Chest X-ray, PA view. Patient: 55 years old, sex F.
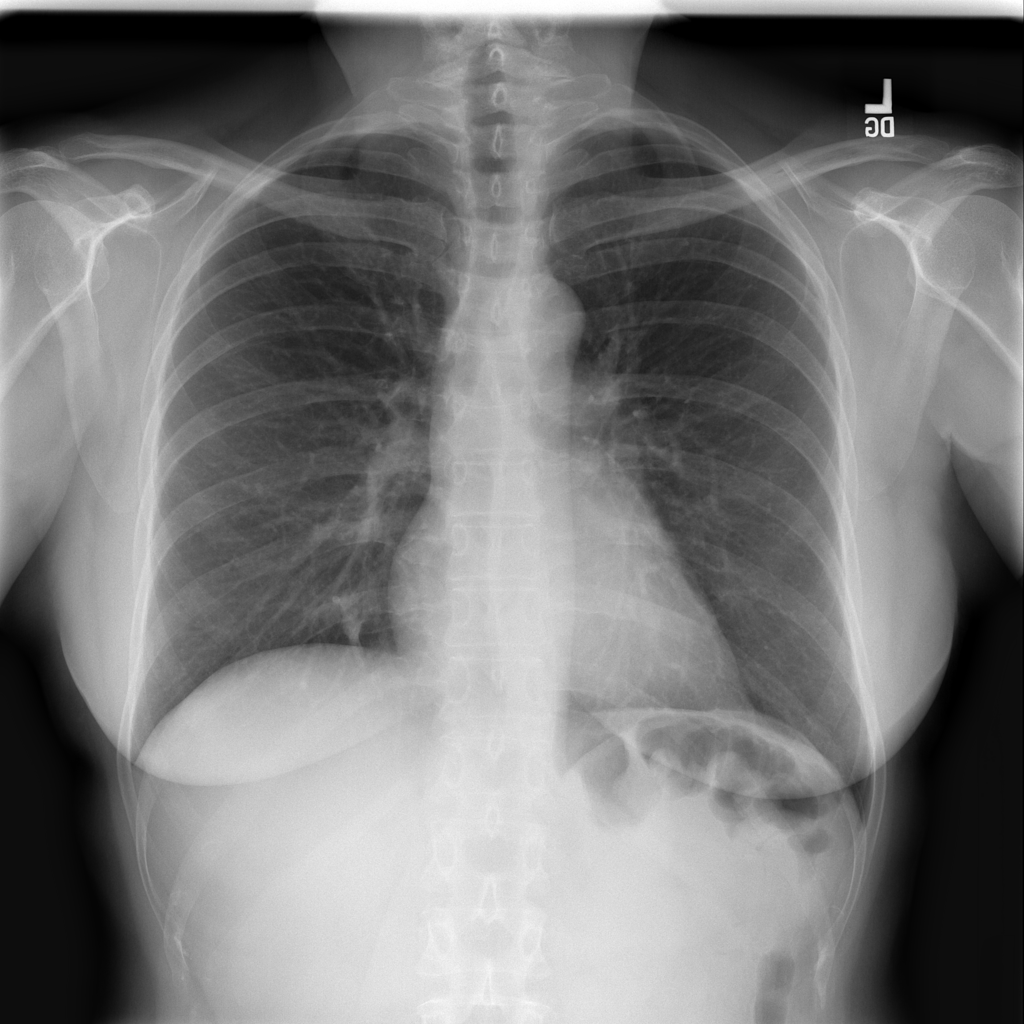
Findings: No Finding